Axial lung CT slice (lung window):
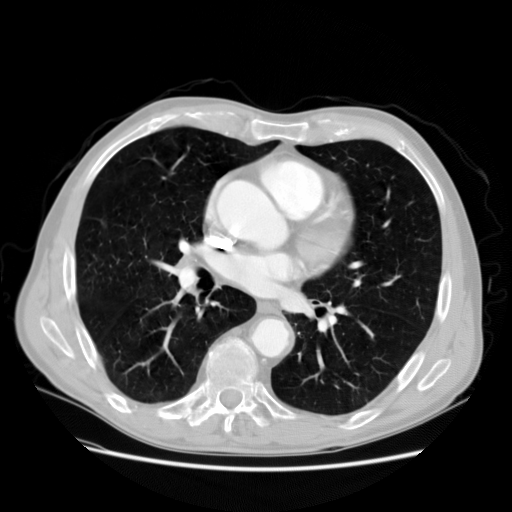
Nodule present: no